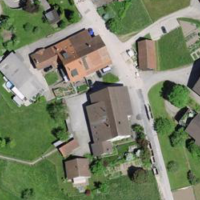
EUNIS habitat code: 55
Species observed at this site:
Salvia pratensis